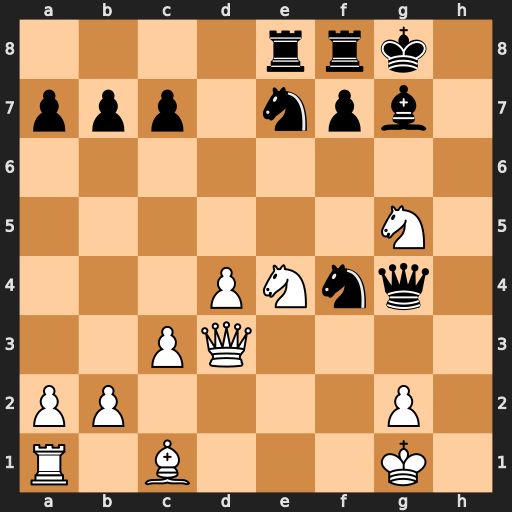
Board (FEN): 4rrk1/ppp1npb1/8/6N1/3PNnq1/2PQ4/PP4P1/R1B3K1
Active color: w
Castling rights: -
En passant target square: -
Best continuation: Nf6+ Bxf6 Qh7#